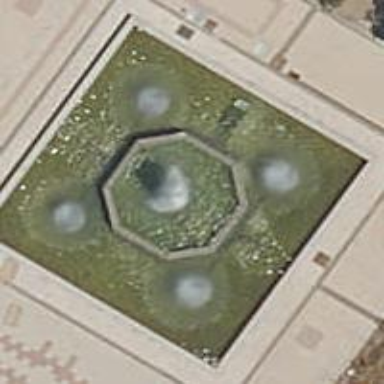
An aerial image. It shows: Fountain.